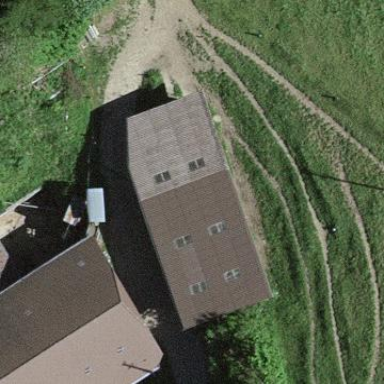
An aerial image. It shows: Barn.